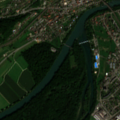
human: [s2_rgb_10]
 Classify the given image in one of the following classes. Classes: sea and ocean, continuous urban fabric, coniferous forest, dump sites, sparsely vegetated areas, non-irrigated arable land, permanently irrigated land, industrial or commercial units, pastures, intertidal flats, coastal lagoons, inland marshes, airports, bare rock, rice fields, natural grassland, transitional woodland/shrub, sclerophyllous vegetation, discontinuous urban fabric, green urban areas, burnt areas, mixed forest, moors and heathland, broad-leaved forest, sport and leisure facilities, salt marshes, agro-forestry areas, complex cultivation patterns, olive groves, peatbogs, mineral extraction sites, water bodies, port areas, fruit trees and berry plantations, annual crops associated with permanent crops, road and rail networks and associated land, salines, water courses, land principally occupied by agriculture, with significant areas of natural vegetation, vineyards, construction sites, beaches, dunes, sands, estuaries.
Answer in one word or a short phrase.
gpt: discontinuous urban fabric, industrial or commercial units, non-irrigated arable land, mixed forest